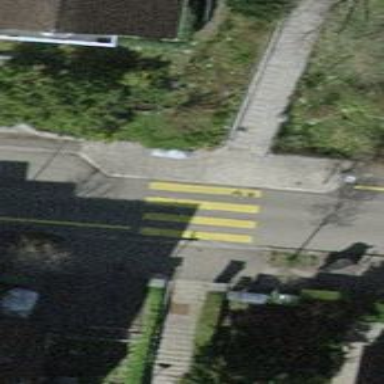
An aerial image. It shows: Kerb barrier.